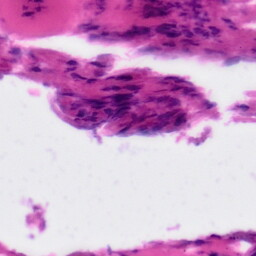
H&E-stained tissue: Tonsil